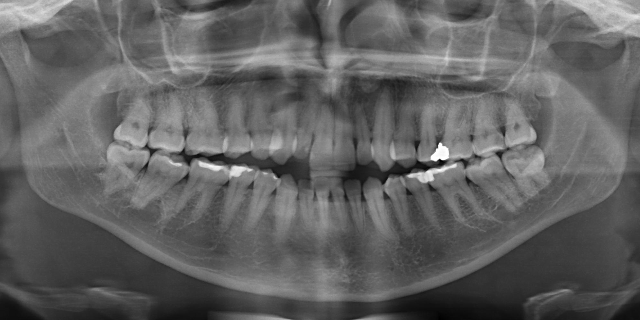
adult